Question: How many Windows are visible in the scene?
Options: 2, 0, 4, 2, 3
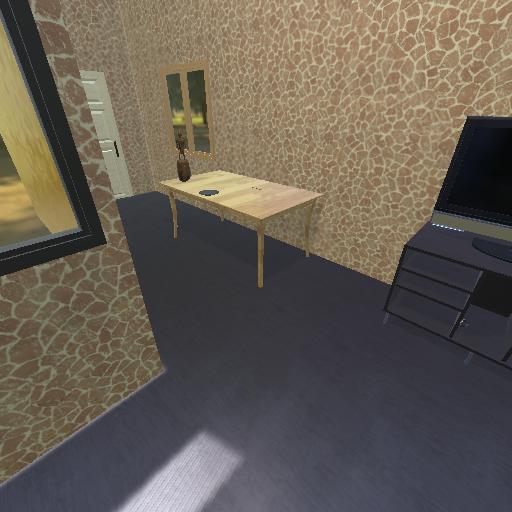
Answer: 2